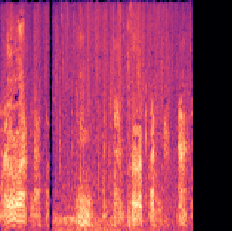
Sound class: Pig